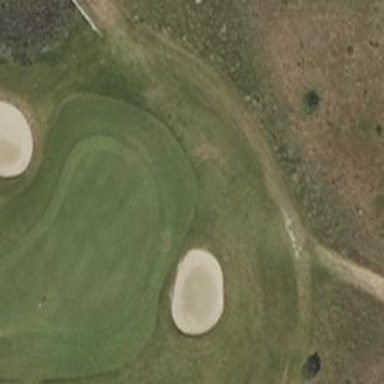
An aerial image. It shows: Golf green.